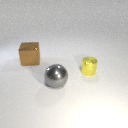
large gray metal sphere in front of large brown metal cube